Interaction volume radius: 5 \u00c5
Interaction volume height: 15 \u00c5
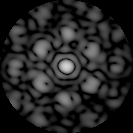
Disorder parameter: 0.5591